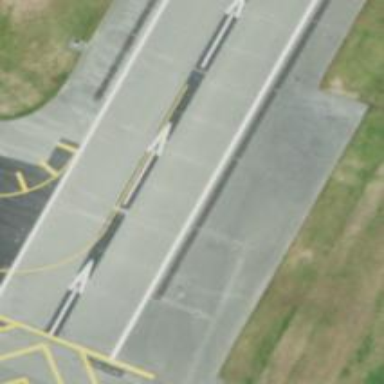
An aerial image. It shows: Asphalt runway with displaced threshold at the airport.